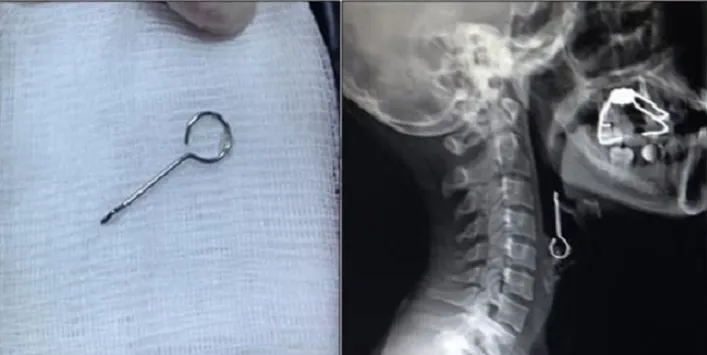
X-Ray and foreign body's of Case 2.
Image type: radiology (x_ray)